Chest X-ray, PA view. Patient: 49 years old, sex M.
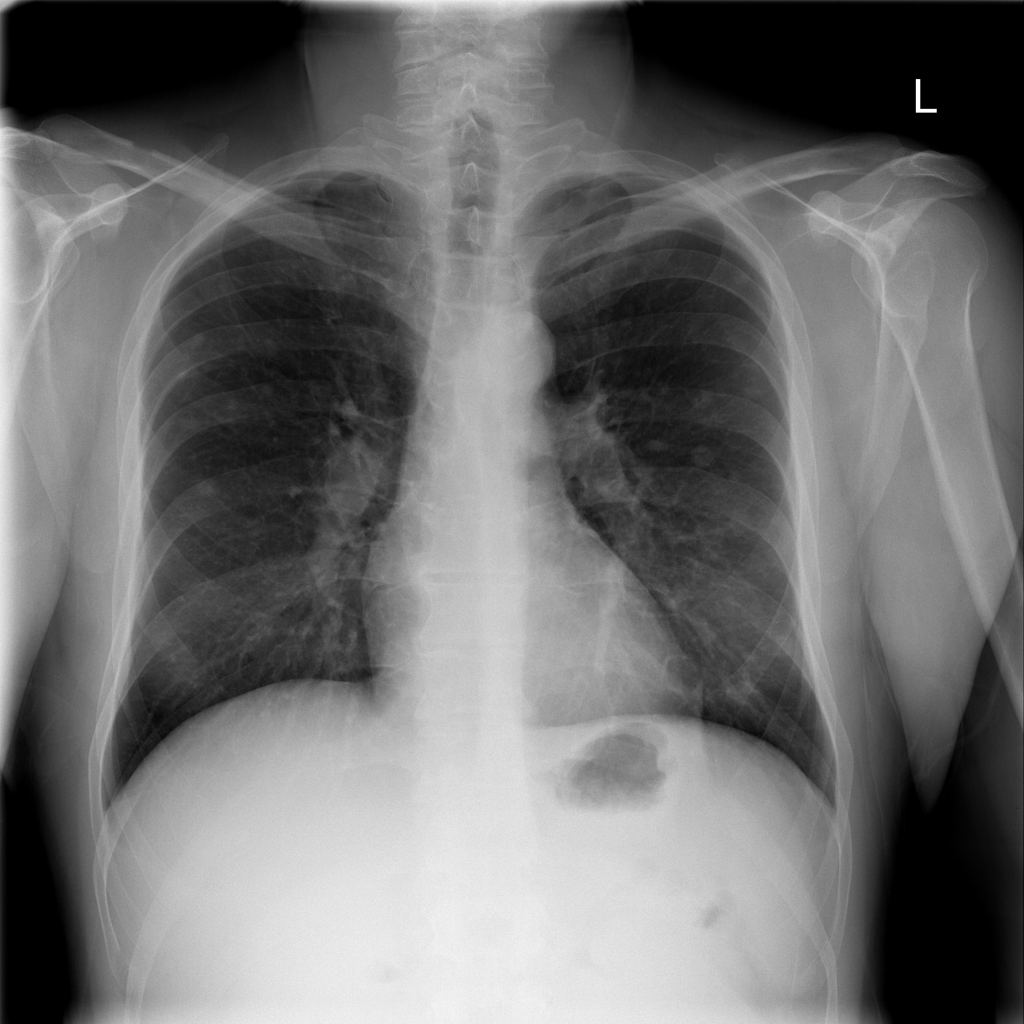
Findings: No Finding